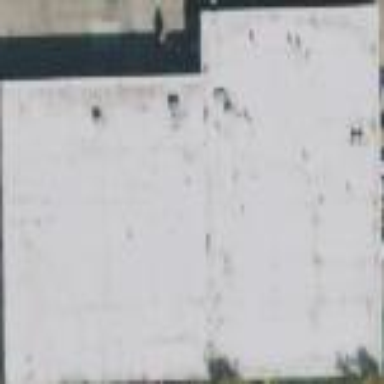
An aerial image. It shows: Warehouse building.